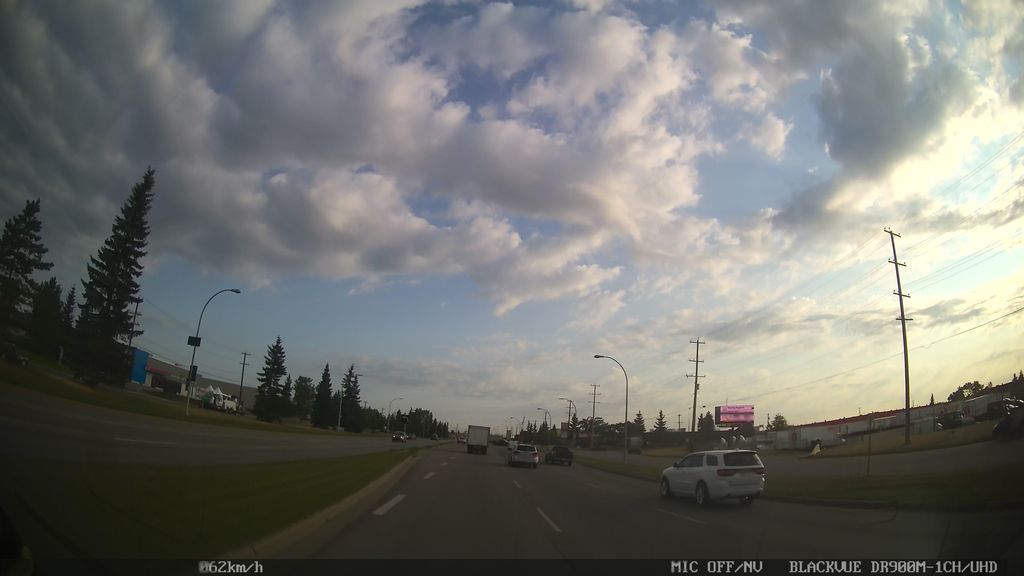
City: edmonton